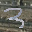
Label: 3